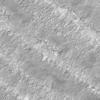
Label: not_dusty